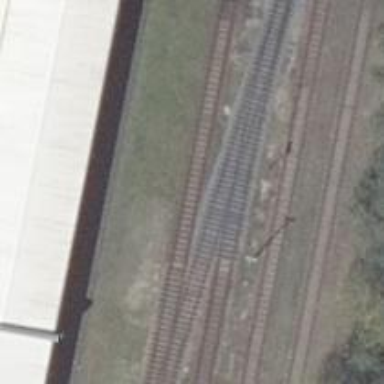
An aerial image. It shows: Railway yard.